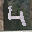
Label: 4